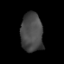
Tissue: lung
Cell type: Endothelial cells
Senescence score: 0.2081
Nuclear area (px): 841
Mean DAPI intensity: 71.74